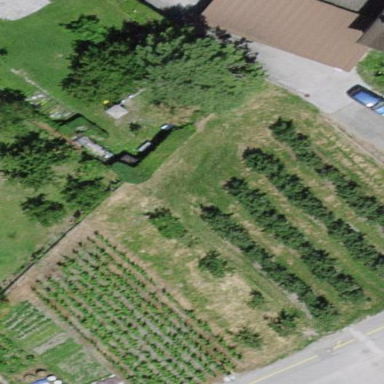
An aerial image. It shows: Orchard.